Question: In my tinymce initialization i use my predifined styles
'''
style_formats : [
{title : 'Date', inline : 'span', classes : 'date'},
{title : 'Trend UP', inline : 'span', classes : 'trend_up'},
{title : 'Trend DOWN', inline : 'span', classes : 'trend_down'},
{title : 'Trend NO', inline : 'span', classes : 'trend_no'}
]
'''
This predifined styles wraps selected content into span tag and adds specific class for it;

But now i need to add shortcuts (hotkeys) that will provide the same functionality
for that purpose i've created plugin where my hotkeys will be defined
'''
(function(){
tinymce.create('tinymce.plugins.MyShortcuts', {
init : function(ed, url) {
ed.addShortcut('ctrl+e','Format Blockquote', ['FormatBlock', false, 'blockquote'], this);
}
});
// Register plugin with a short name
tinymce.PluginManager.add('my_shortcuts', tinymce.plugins.MyShortcuts);
})();
'''
And it works fine for blockquote. But i didn't find any useful information for me in <URL> .
Can somebody help me how to implement this functionality?
I tried to do
'''
ed.addShortcut('ctrl+e','Format Trend UP', ['FormatBlock', false, 'Trend UP'], this);
'''
and
'''
ed.addShortcut('ctrl+e','Format Trend UP', ['StylesBlock', false, 'Trend UP'], this);
'''
but it doesn't work.
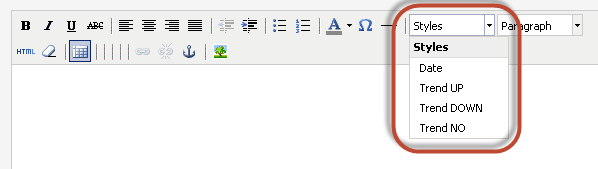
Answer: I used this link (<URL> to find solution.
In addition to
'''
style_formats : [
{title : 'Date', inline : 'span', classes : 'date'}
]
'''
I've added format to initalization:
'''
formats: { mydateformat: {inline: 'span', classes : 'date'}}
'''
After that code in plugin was very simple:
'''
ed.addShortcut('ctrl+alt+3', 'Date format', function(){
ed.formatter.apply('mydateformat');
});
'''
or with some improvement
'''
ed.addShortcut('ctrl+alt+3', 'Date format', ['FormatBlock', false, 'mydateformat'], this);
'''